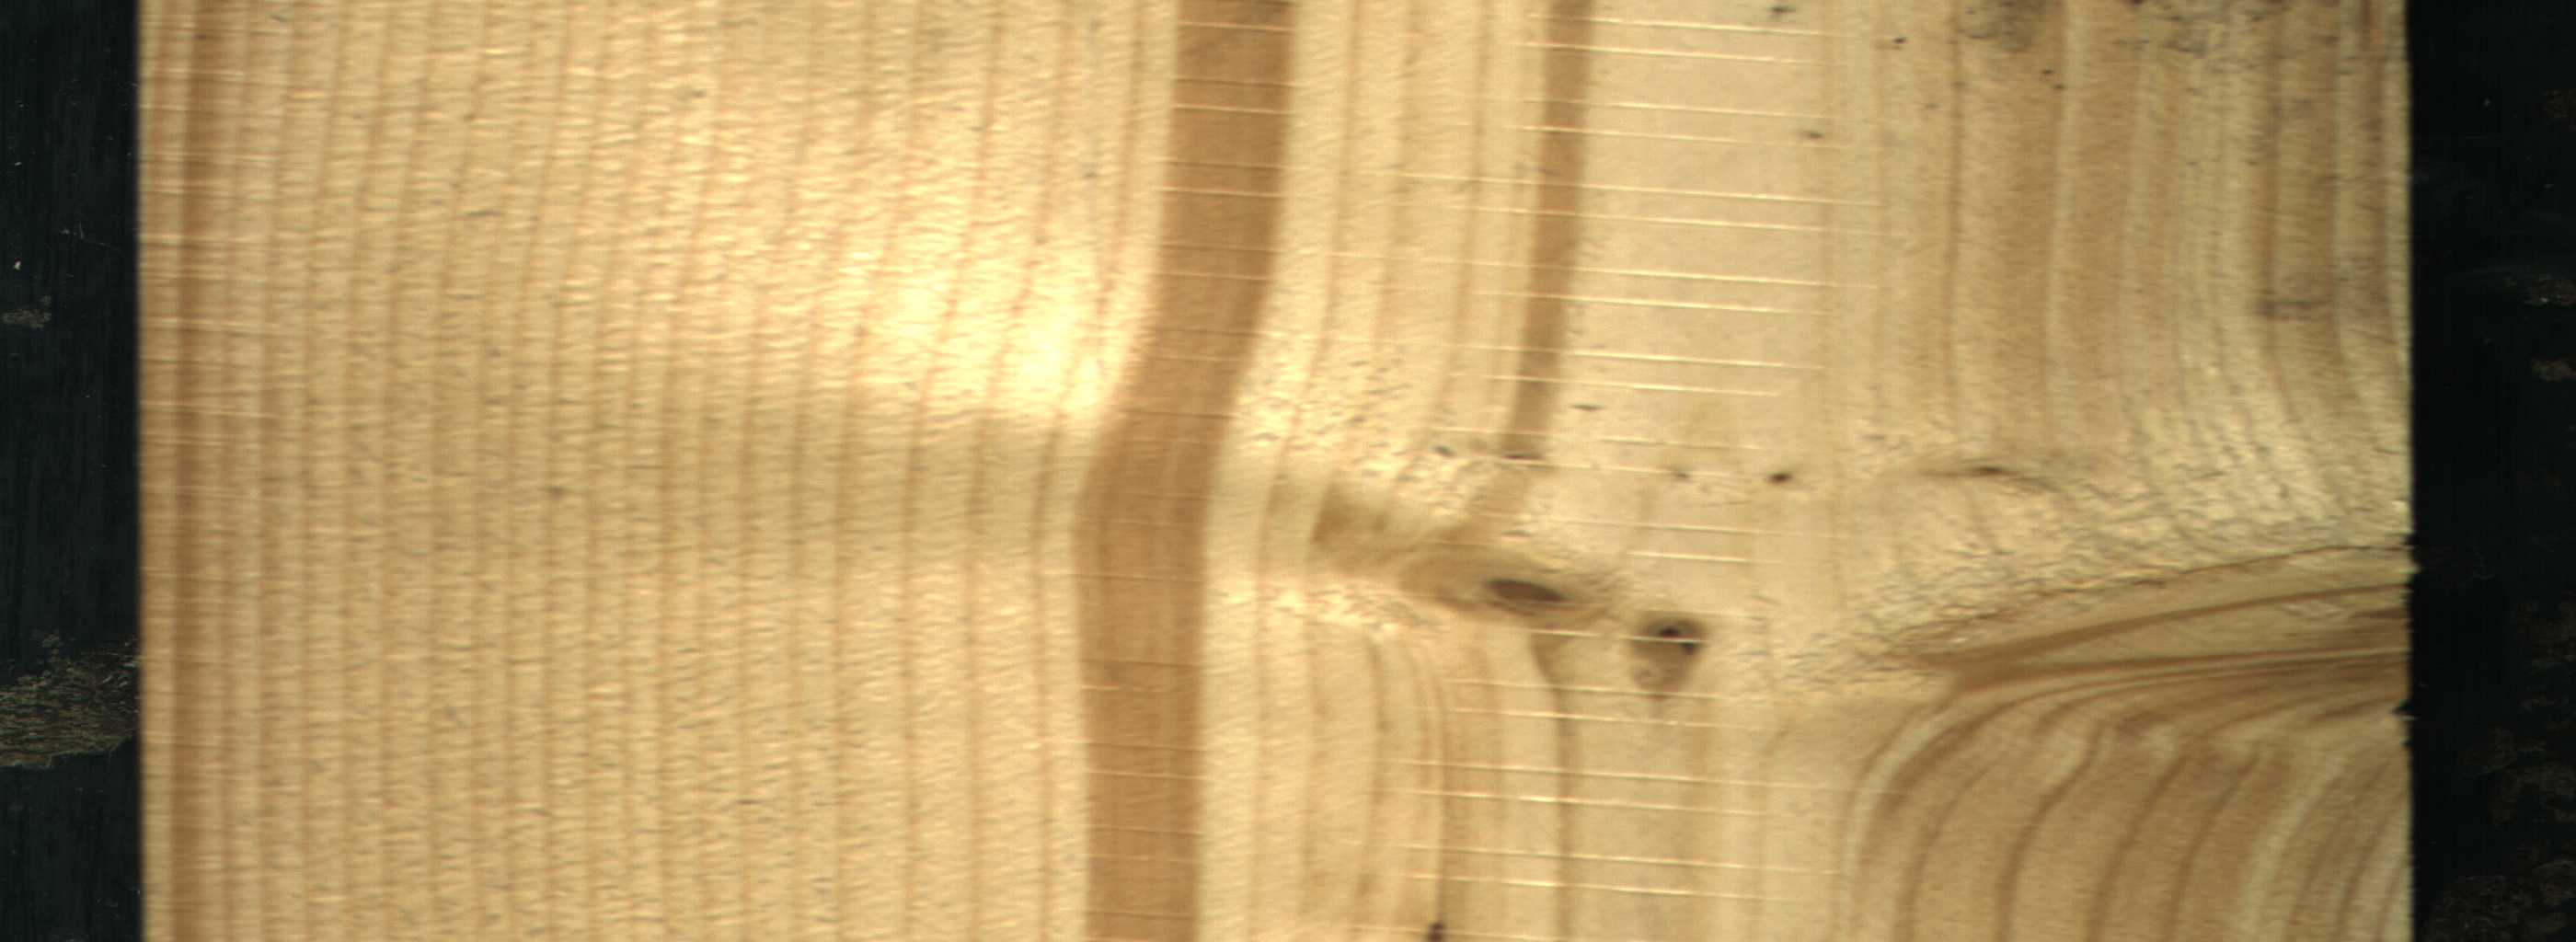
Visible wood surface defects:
Quartzity
Dead_Knot
Live_Knot
Live_Knot
Live_Knot